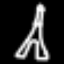
Label: The Eiffel Tower